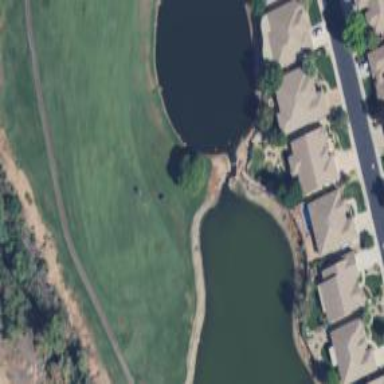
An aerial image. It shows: Water hazard in golf course. The hazard is natural water feature.